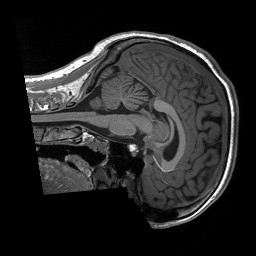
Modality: T1w
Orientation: sagittal
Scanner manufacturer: siemens
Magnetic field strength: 3 T
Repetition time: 2.3 s
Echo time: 0.00207 s